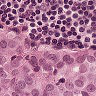
Metastatic tissue present: yes